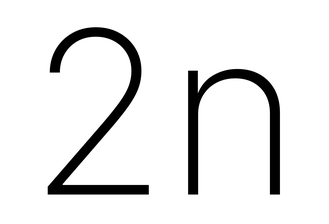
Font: Inter_ExtraLight